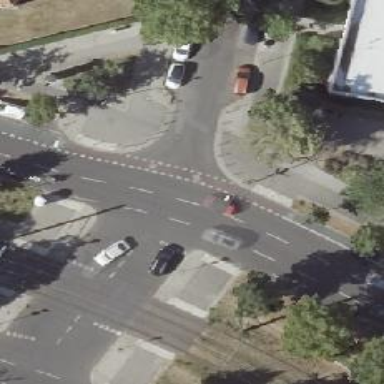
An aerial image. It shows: Unmarked crossing on footway.